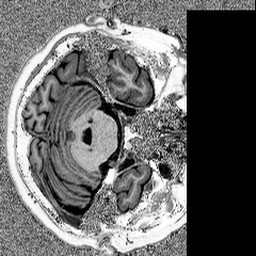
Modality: MP2RAGE
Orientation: axial
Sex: male